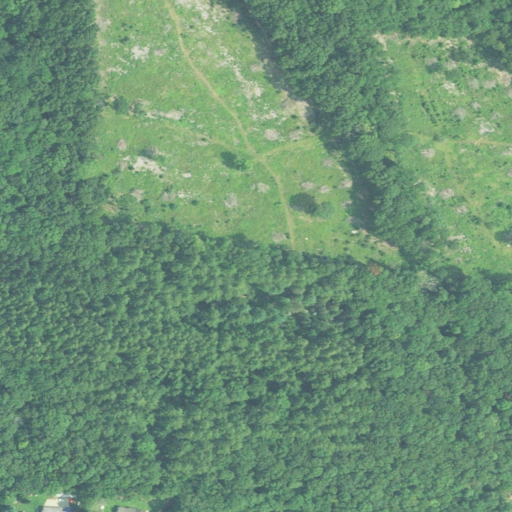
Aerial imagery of mountain in Connecticut named Gallup Hill containing deciduous forest, shrub, grassland, mixed forest, open development, evergreen forest, low intensity development, and woody wetlands